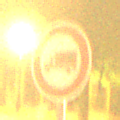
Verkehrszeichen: VerbotFuerKraftfahrzeugeUeberDreiKommaFuenfTonnen
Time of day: Night
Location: Outdoor (Urban)
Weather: Clear
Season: NotSpecified
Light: Artificial